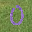
Label: 0